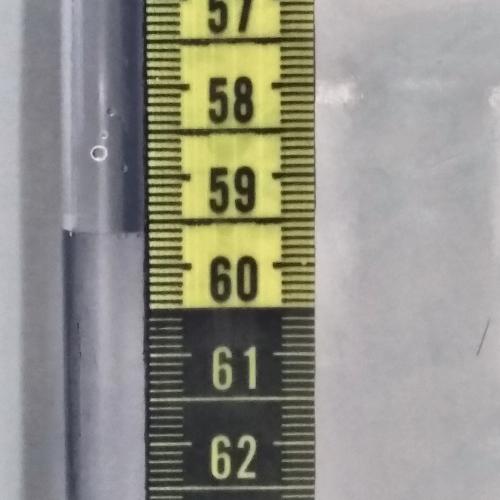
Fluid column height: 59.6 cm